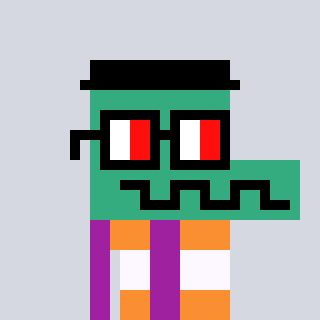
a pixel art character with square glasses with black frames and red eyes, a crocodile-shaped head and a magenta-colored body on a cool background